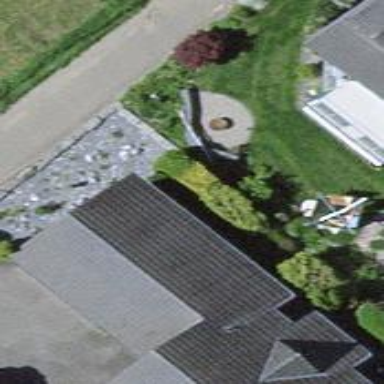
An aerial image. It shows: Garage.